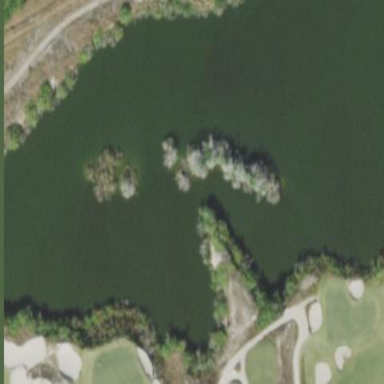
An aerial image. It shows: Water hazard on golf course.